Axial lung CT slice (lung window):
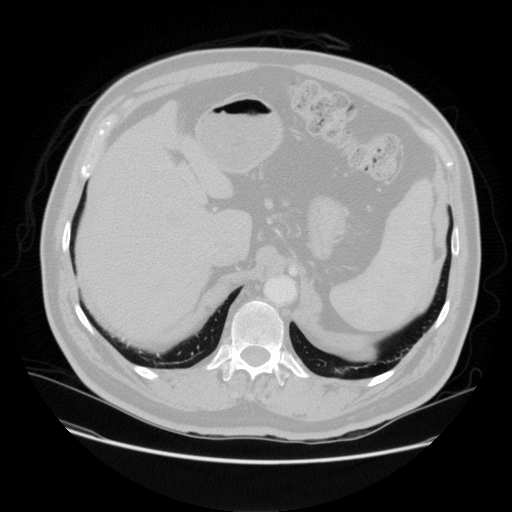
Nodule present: no